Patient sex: F
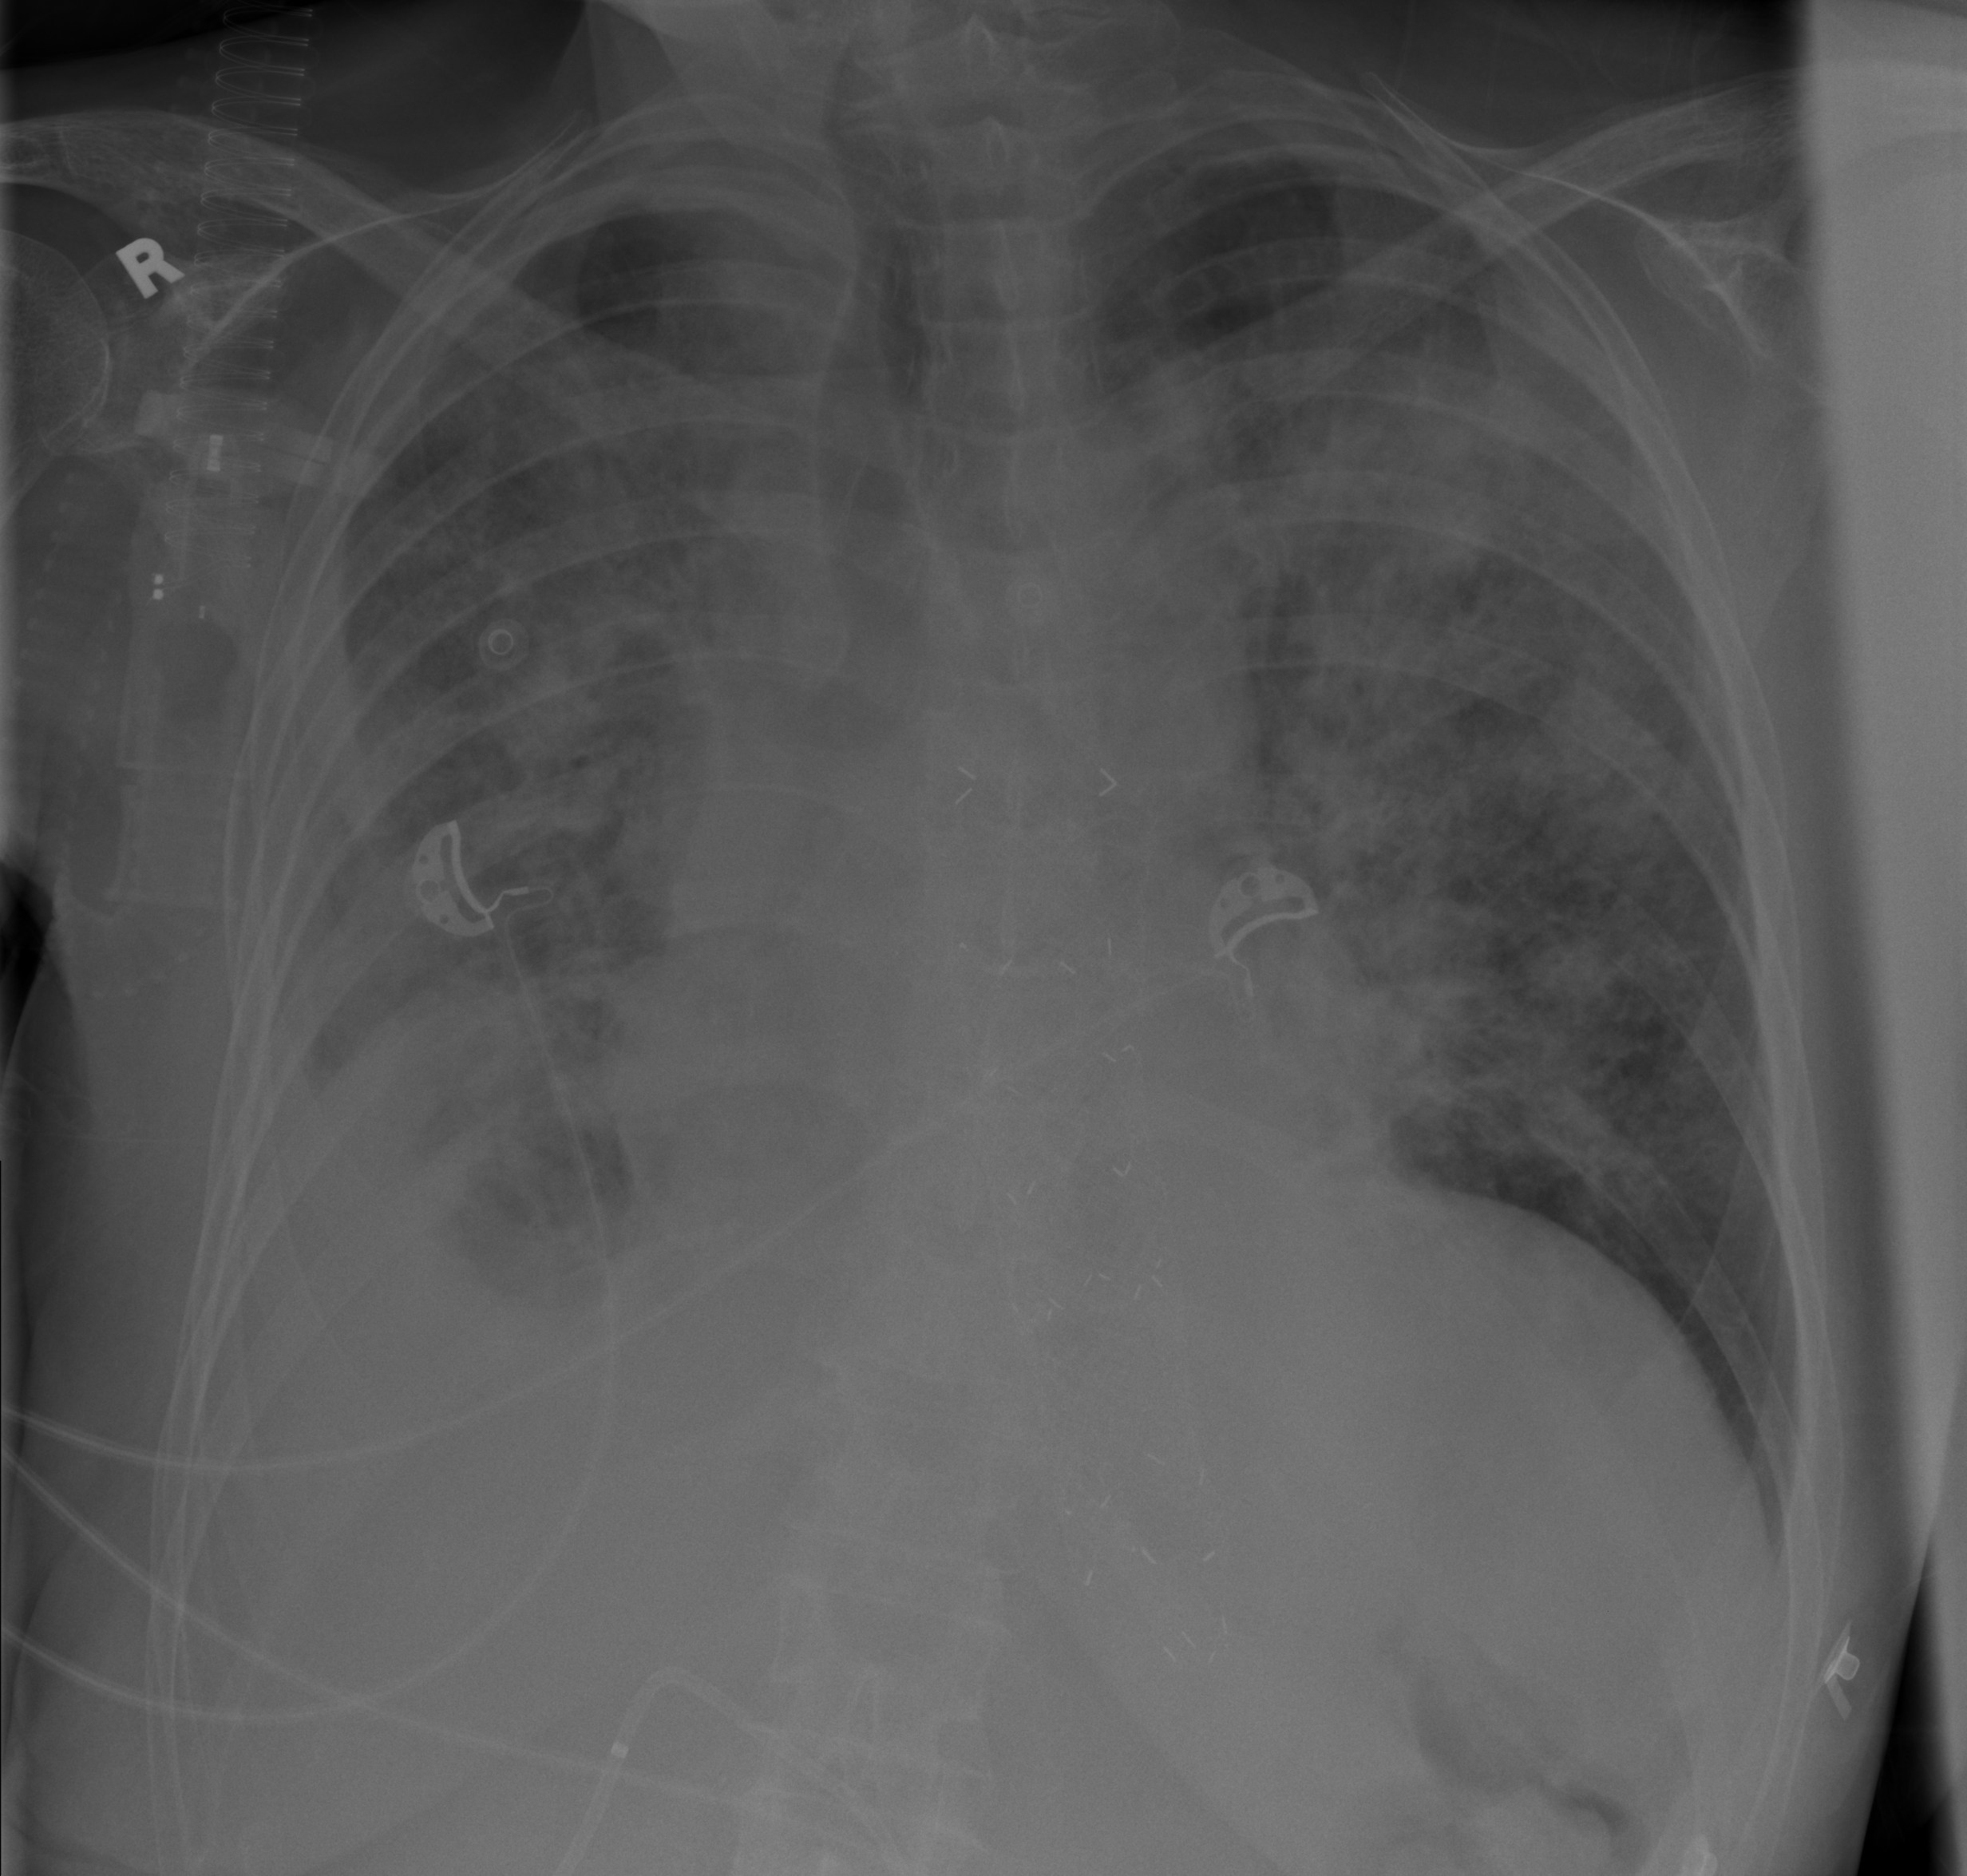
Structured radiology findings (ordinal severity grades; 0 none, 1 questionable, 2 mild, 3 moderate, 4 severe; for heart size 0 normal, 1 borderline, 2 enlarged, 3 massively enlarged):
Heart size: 0
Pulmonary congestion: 0
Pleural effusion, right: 3
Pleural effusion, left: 0
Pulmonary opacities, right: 3
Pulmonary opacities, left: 3
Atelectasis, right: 3
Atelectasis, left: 3